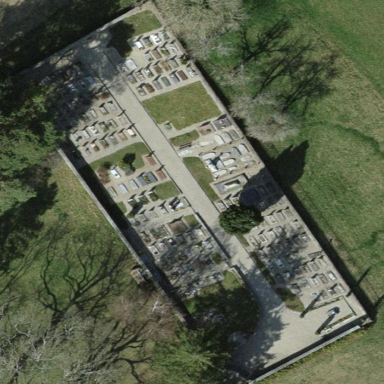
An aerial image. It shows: Cemetery.